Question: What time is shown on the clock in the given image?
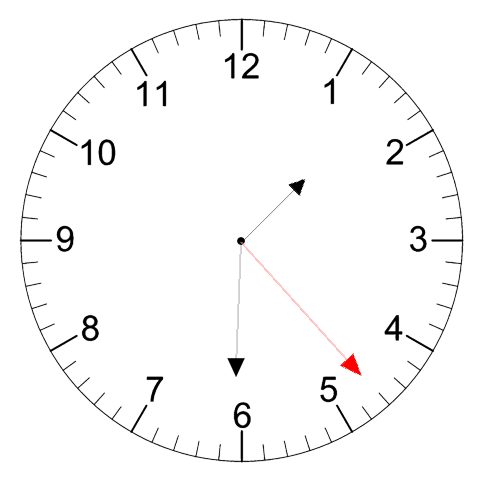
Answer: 01:30:23